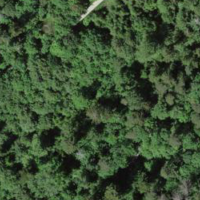
EUNIS habitat code: 41
Species observed at this site:
Cephalanthera damasonium
Cirsium arvense
Tussilago farfara
Dactylis glomerata
Fagus sylvatica